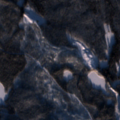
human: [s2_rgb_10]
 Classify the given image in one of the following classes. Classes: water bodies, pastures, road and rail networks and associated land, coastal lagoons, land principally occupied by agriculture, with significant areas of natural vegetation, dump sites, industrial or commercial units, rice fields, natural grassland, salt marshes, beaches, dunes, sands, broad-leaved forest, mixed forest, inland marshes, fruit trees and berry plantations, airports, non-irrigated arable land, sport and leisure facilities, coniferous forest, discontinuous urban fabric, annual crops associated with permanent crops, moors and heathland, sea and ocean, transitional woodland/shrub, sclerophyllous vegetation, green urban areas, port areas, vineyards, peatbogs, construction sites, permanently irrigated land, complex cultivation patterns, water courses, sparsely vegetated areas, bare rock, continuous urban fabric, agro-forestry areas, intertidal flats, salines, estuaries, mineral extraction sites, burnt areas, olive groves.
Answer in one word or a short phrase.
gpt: coniferous forest, transitional woodland/shrub